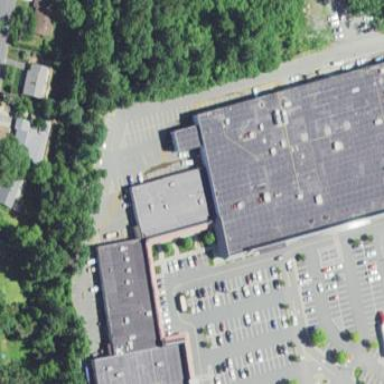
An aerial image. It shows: Retail building.